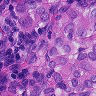
Metastatic tissue present: yes